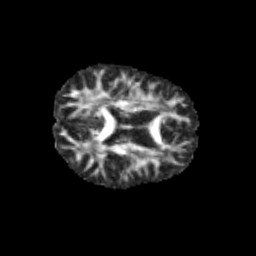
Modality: FA
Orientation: axial
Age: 11
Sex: male
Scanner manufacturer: siemens
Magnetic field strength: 3 T
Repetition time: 3.8 s
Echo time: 0.07 s